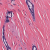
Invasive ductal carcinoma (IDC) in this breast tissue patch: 0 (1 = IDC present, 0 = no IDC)